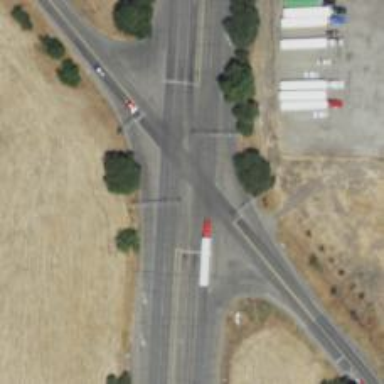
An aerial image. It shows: Secondary link road.